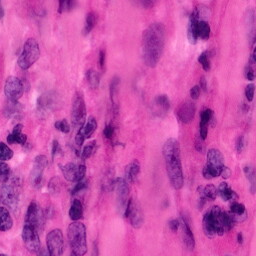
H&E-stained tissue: Pancreatic